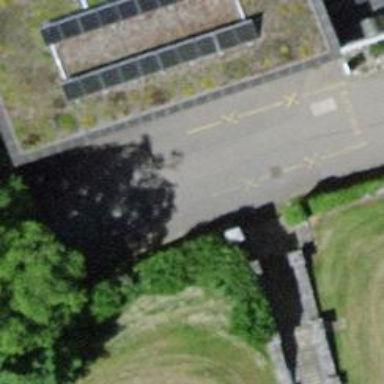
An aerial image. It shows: Footway made of paving stones.